Question: I'm implementing a 'Password Forgotten' form into my Android Client.
What I'm really stuck in, is about generating a random password, match with database in 'Google AppEngine endpoint' and let the user login into the app.

I can't find any tutorial regarding this.
Is there some demo implementation or doc I could read to understand better this process?
Thanks in advance!
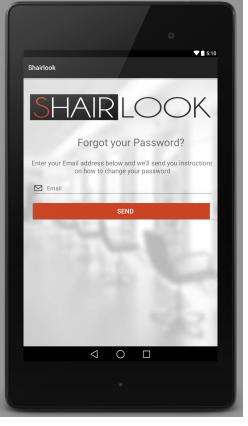
Answer: Well its quite simple.
- <URL>- -